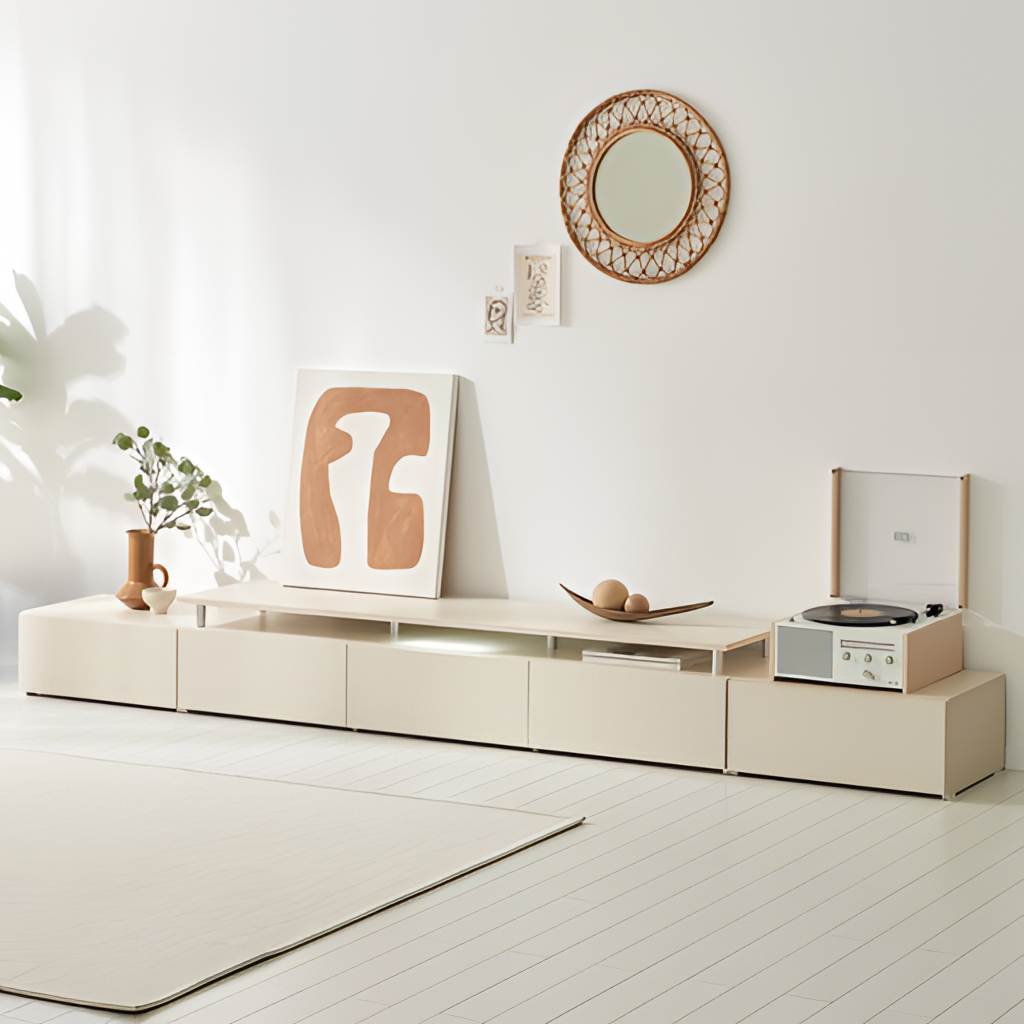
beige wood media console, living room, wood flooring, with plank pattern, paint wallpaper, with solid pattern, minimalist